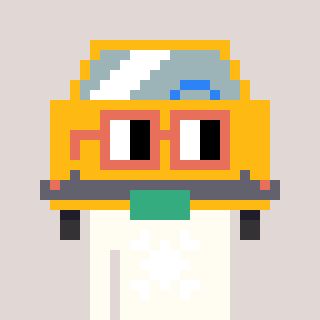
a pixel art character with square orange glasses, a taxi-shaped head and a grayscale-colored body on a warm background